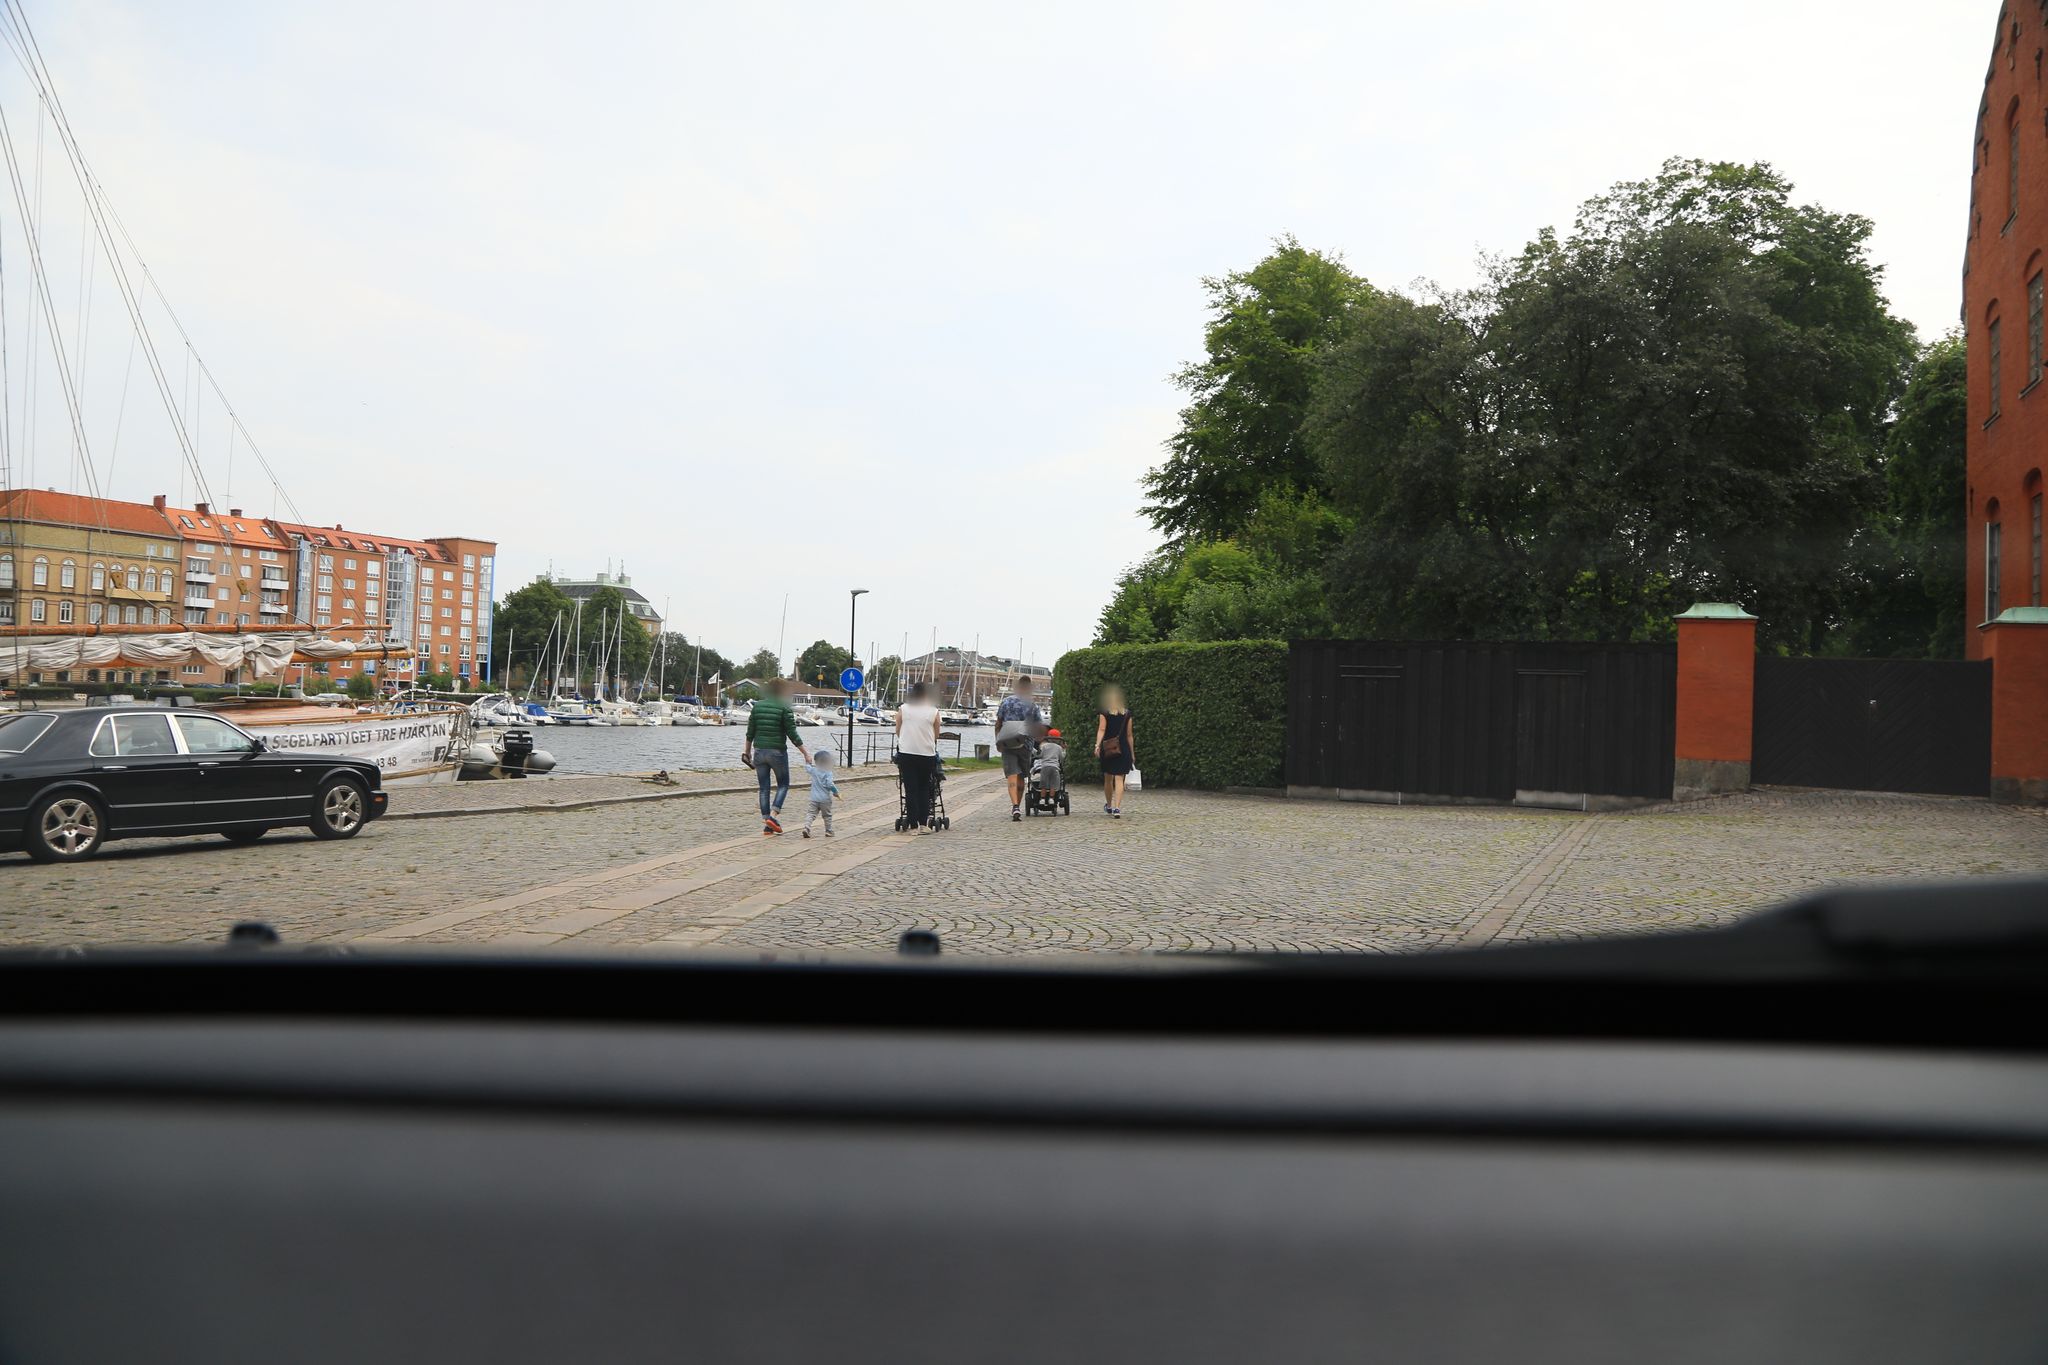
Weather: clear
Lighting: day
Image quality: good
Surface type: driving surface
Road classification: footway, residential, path
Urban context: dense urban cluster
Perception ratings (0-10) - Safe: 7.06, Lively: 6.44, Beautiful: 2.8, Boring: 2.64, Depressing: 2.74, Wealthy: 7.11